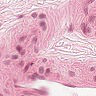
Metastatic tissue present: no